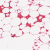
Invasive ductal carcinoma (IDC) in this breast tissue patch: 0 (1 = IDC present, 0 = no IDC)